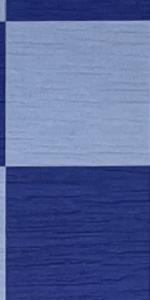
Label: Empty